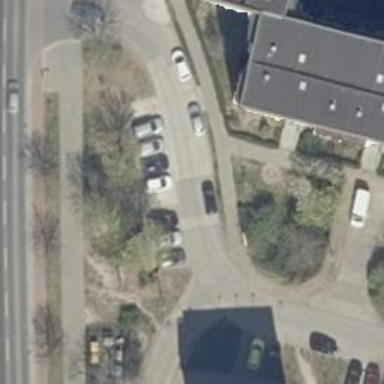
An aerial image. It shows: Sidewalk.